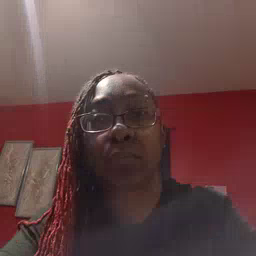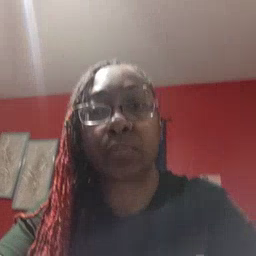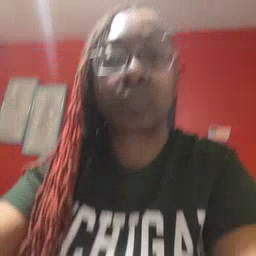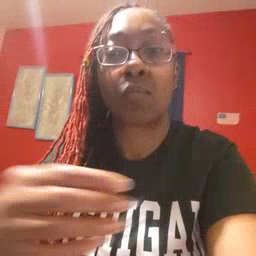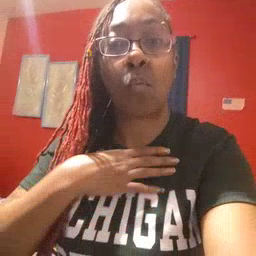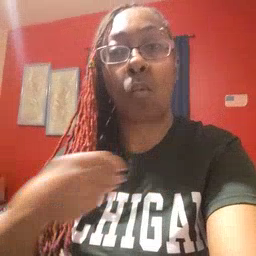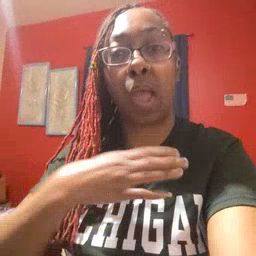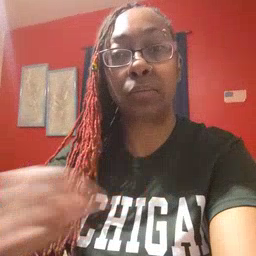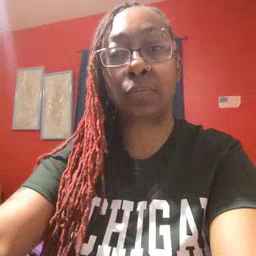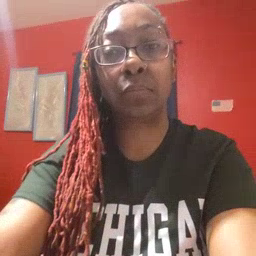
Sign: white